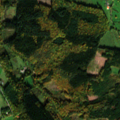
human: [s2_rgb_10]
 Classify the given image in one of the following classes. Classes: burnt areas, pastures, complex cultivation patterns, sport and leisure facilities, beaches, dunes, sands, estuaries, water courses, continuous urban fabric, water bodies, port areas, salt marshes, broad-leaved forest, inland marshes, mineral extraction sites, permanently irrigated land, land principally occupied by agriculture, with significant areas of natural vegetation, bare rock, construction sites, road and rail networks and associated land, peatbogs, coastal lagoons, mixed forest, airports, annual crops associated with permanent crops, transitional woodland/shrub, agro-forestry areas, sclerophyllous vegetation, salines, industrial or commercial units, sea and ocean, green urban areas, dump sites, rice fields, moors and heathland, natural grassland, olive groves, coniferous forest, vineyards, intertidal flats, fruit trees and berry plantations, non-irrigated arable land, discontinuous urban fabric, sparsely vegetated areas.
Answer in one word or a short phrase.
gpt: discontinuous urban fabric, pastures, mixed forest